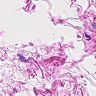
Metastatic tissue present: no